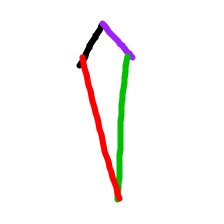
Shape: kite